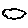
Label: cloud